Question: I am trying to resolve the error as highlighted in the picture below. I am able to print a tic-tac-toe board but the trailing whitespace affects the test case. I am not better yet at using strings to represent a list of numbers. The desired output is embedded in the image below:

'''
def printBoard(plane):#function to print out the current board
for w in range(len(plane)):
for e in range(len(plane)):
if plane[w][e]== 1:
print('{:^3}'.format('X'), end="")
elif plane[w][e] == -1:
print('{:^3}'.format('O'), end="")
elif plane[w][e] == 0:
print('{:^3d}'.format((len(plane)*w+e)), end="")
print()
'''
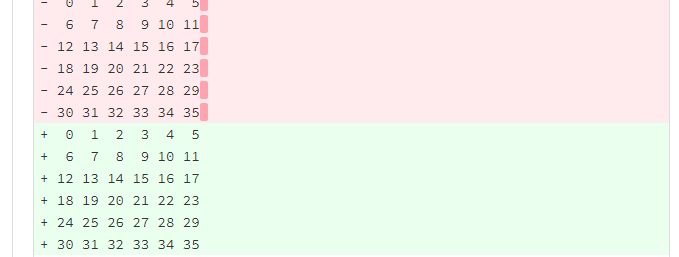
Answer: This will do want you want. Changed 'end' to vary if it was the end of a line and used periods(.) to make the spaces visible for demonstration. Refactored a bit to remove redundant code:
'''
def printBoard(plane):
i=0
for values in plane:
for col,value in enumerate(values):
text = ' X' if value==1 else ' O' if value==-1 else f'{i:2d}'
print(text, end='
' if col==len(values)-1 else '.')
i += 1
plane = [[0]*6 for _ in range(6)]
printBoard(plane)
plane[1][1] = 1
plane[1][5] = 1
plane[2][2] = -1
plane[2][5] = -1
print()
printBoard(plane)
'''
Output:
'''
0. 1. 2. 3. 4. 5
6. 7. 8. 9.10.11
12.13.14.15.16.17
18.19.20.21.22.23
24.25.26.27.28.29
30.31.32.33.34.35
0. 1. 2. 3. 4. 5
6. X. 8. 9.10. X
12.13. O.15.16. O
18.19.20.21.22.23
24.25.26.27.28.29
30.31.32.33.34.35
'''